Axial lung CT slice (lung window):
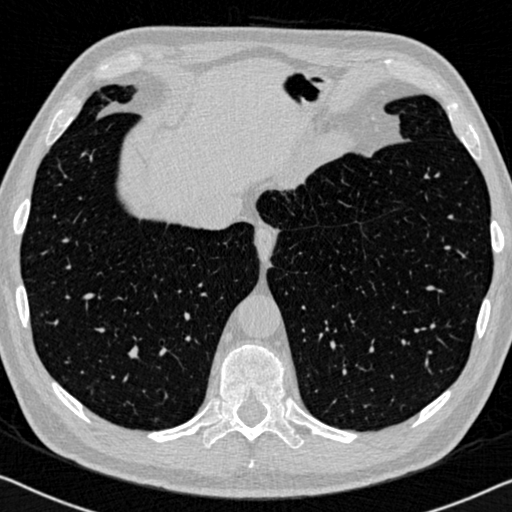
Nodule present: no